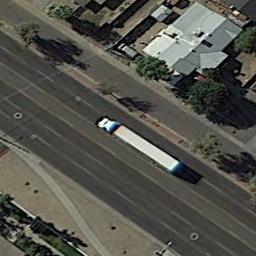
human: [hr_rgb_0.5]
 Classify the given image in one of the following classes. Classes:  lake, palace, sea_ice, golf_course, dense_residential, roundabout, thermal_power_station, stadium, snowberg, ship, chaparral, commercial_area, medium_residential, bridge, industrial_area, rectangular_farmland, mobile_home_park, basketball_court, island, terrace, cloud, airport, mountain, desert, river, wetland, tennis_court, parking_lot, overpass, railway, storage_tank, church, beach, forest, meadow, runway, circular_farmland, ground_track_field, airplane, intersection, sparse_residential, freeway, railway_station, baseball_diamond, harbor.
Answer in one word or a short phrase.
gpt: freeway